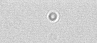
Label: camera_spot